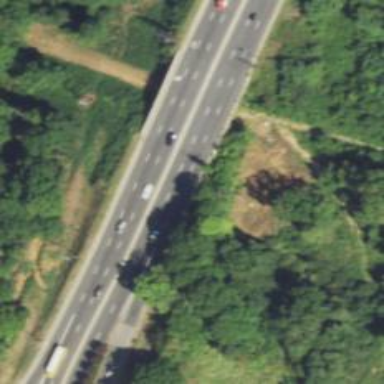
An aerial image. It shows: Secondary road on bridge.